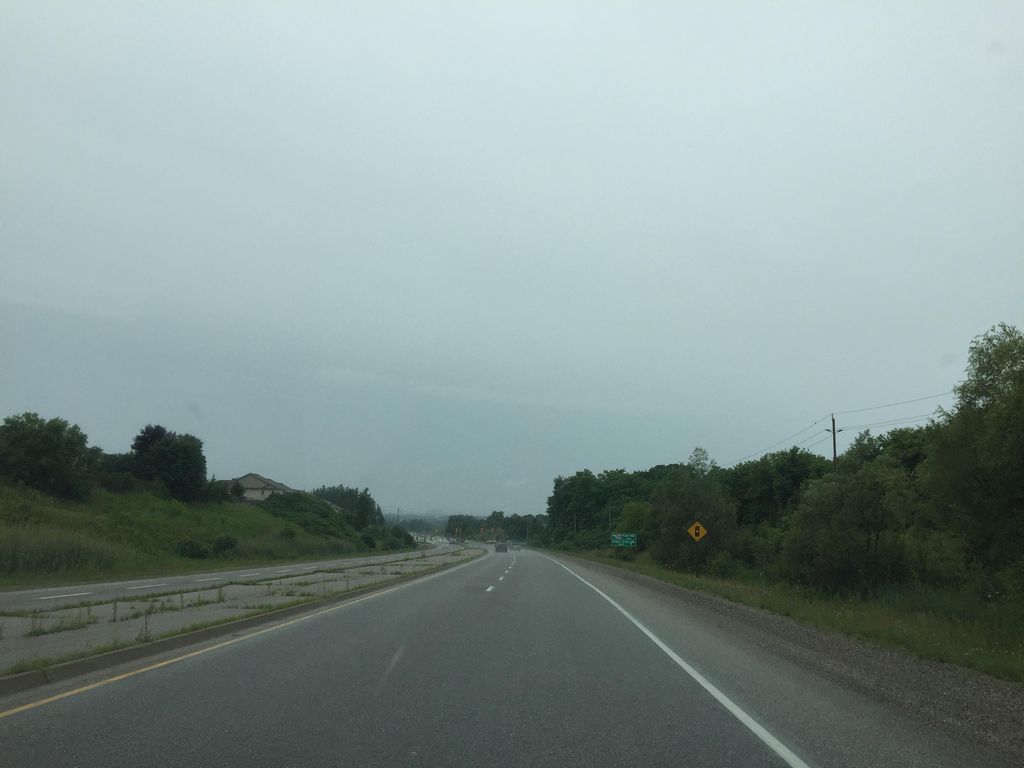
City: kitchener-waterloo